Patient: sex M, age 69
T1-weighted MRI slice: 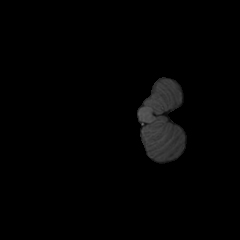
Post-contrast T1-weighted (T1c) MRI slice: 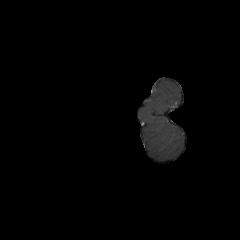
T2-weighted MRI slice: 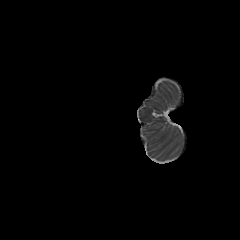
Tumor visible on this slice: no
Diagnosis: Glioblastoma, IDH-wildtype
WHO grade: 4